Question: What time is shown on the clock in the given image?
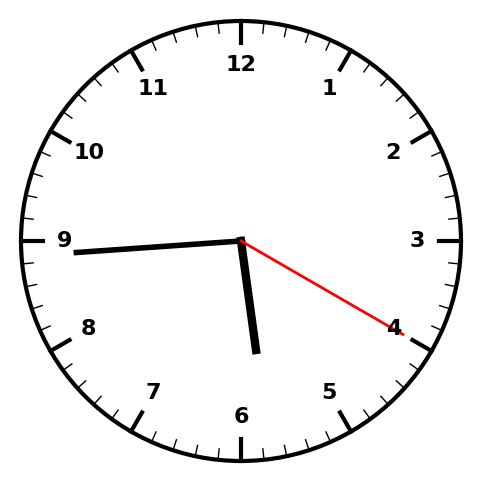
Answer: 05:44:20